Question: I would like to delete text that I have graphically displayed so I can write new text without overlap. I have included my code below. Thank you again for your time.
'''
from graphics import*
import random
# Function for winning
def youwin():
txt = Text(Point(250,100), "You are a Winner!")
txt.setTextColor(color_rgb(0,255,200))
txt.setSize(30)
txt.setFace('courier')
txt.draw(win)
# Function for losing
def youlose():
txt= Text(Point(250,100), "You are a Loser!")
txt.setTextColor(color_rgb(0,255,0))
txt.setSize(30)
txt.setFace('courier')
txt.draw(win)
# Sets a Window
win = GraphWin("My Window", 800, 600)
win.setBackground('White')
# loops 10 Times and picks out 3 random gif's.
# Then displays each image on the screen in a row.
for x in range(10):
cards = ["1.png","2.png","3.png"]
rand_card1 = random.choice(cards)
img1 = Image(Point(100, 250), rand_card1)
rand_card2 = random.choice(cards)
img2 = Image(Point(300, 250), rand_card2)
rand_card3 = random.choice(cards)
img3 = Image(Point(500, 250), rand_card3)
img1.draw(win)
img2.draw(win)
img3.draw(win)
# checks to see if you are a winner
if rand_card1 == rand_card2 and rand_card2 == rand_card3:
youwin()
else:
youlose()
# waits for a mouse click. In the future this will be a button.
win.getMouse()
img1.undraw()
img2.undraw()
img3.undraw()
#win.close()#
'''
This is the output I currently get:

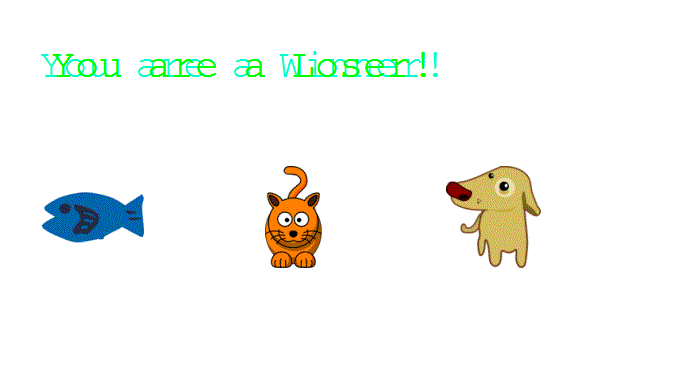
Answer: I think you might want to somehow clear your drawing area before you draw new text there. One approach to this would be to draw a rectangle over your old text which is the same color as the background.